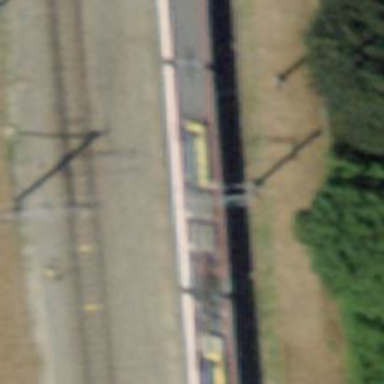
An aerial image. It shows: Railway switch.